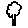
Label: tree